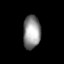
Tissue: lung
Cell type: Endothelial cells
Senescence score: 0.7438
Nuclear area (px): 573
Mean DAPI intensity: 143.712